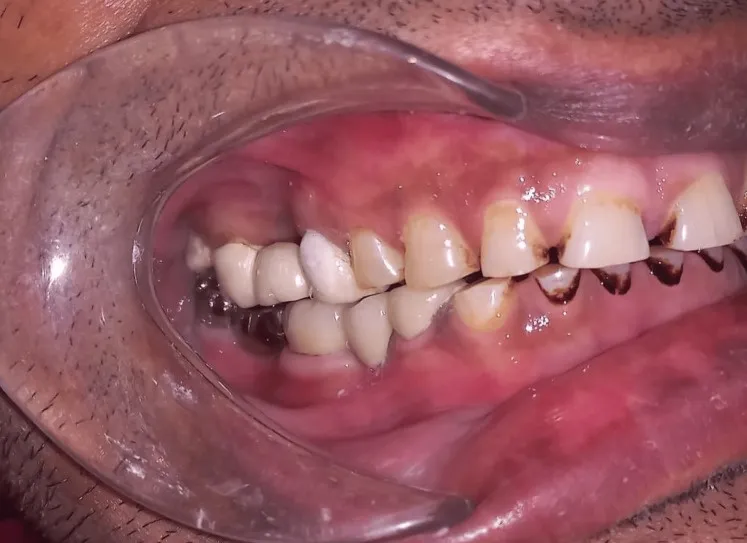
Post-clinical photograph of a five-unit FPD in occlusion.
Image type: medical_photograph (oral_photograph)